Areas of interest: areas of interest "Commercial service"
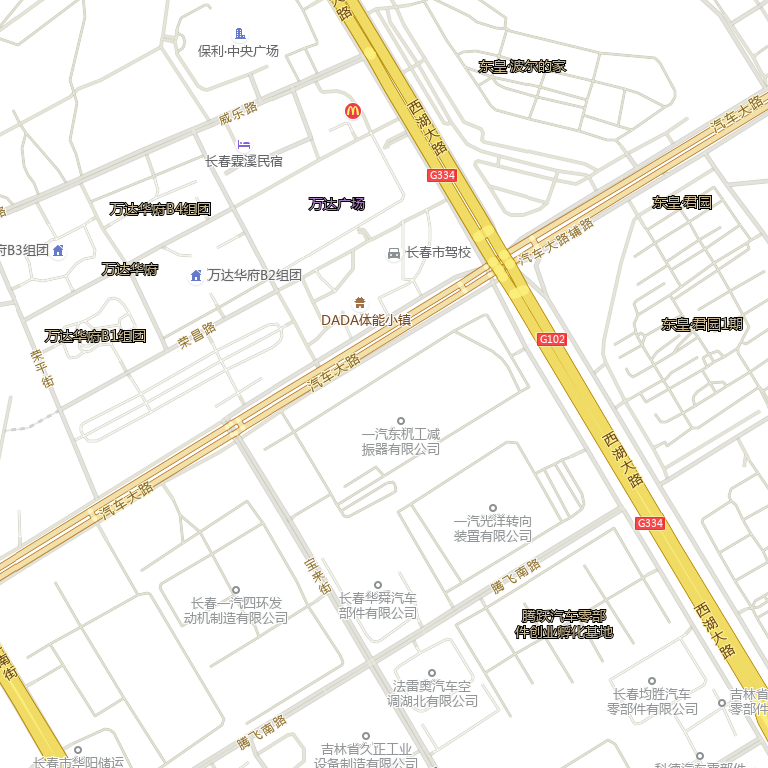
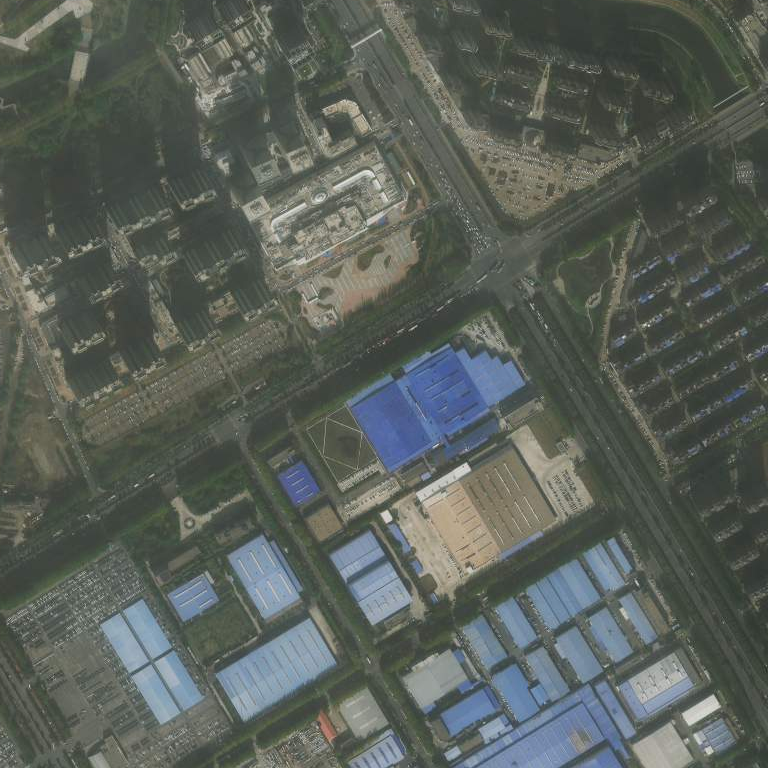